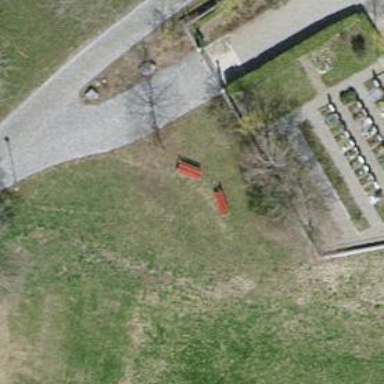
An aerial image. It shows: Bench for seating.